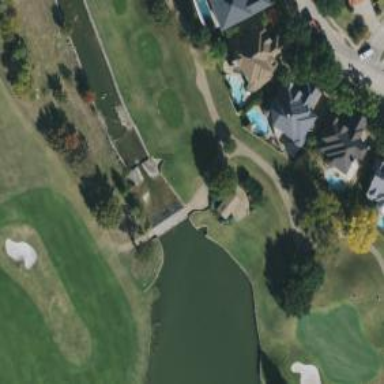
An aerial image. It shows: Golf cartpath that is also road path.